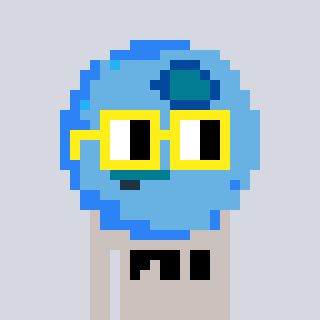
a pixel art character with square yellow glasses, a blueberry-shaped head and a foggrey-colored body on a cool background